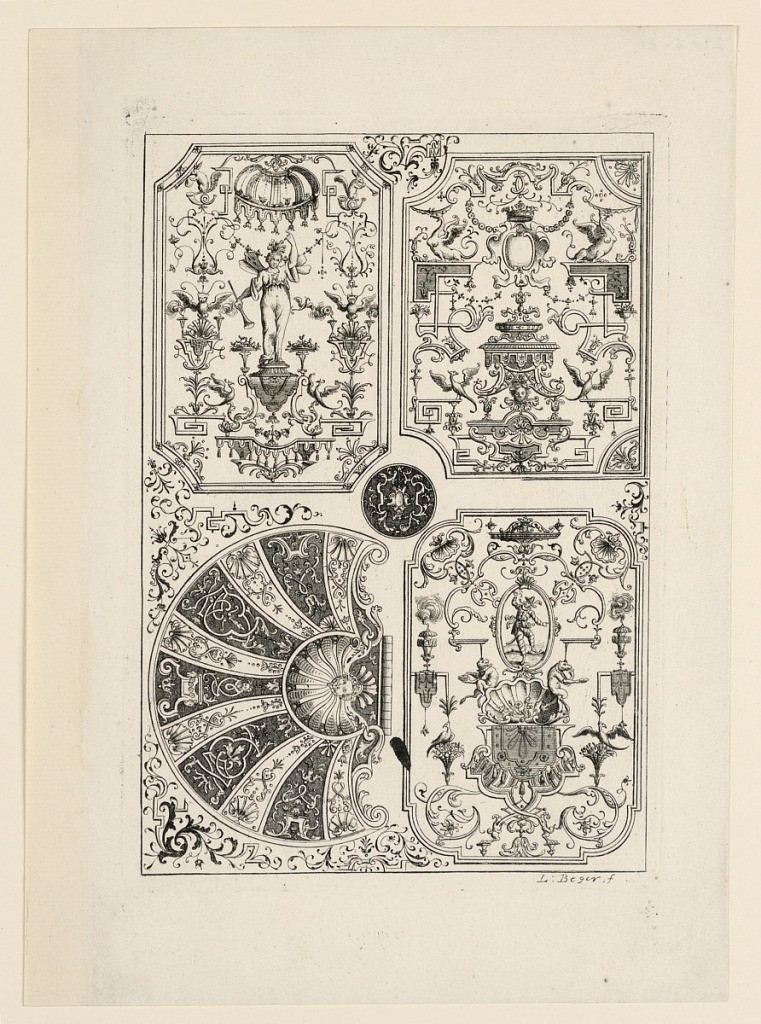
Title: Designs for Tobacco and Powder Boxes, Watches, Seals, and other Goldsmith Ornaments, from the set "Neues sehr dienliches Goldschmids Büchlein"
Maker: Paul Decker, 1677–1713
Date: ca. 1705
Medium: Engraving on paper
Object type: Print
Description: The numbers have been erased. Four boxes; six ornaments.